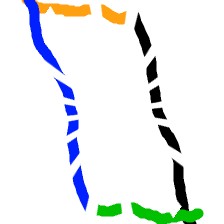
Shape: parallelogram